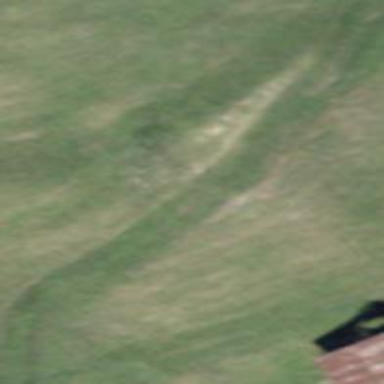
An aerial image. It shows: Track with very rough surface.